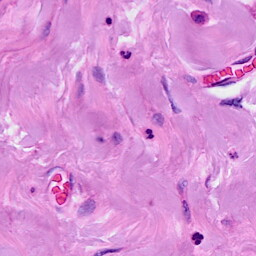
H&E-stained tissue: Breast